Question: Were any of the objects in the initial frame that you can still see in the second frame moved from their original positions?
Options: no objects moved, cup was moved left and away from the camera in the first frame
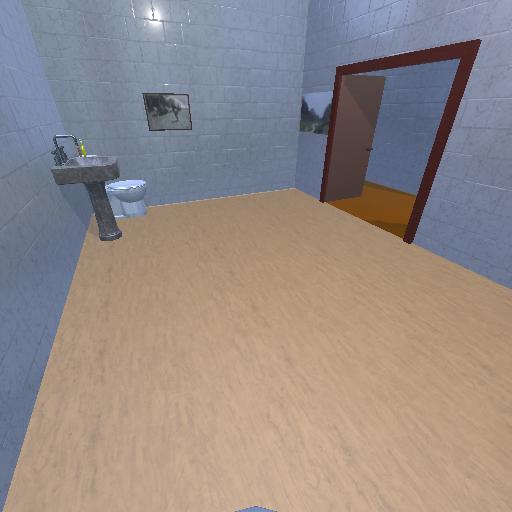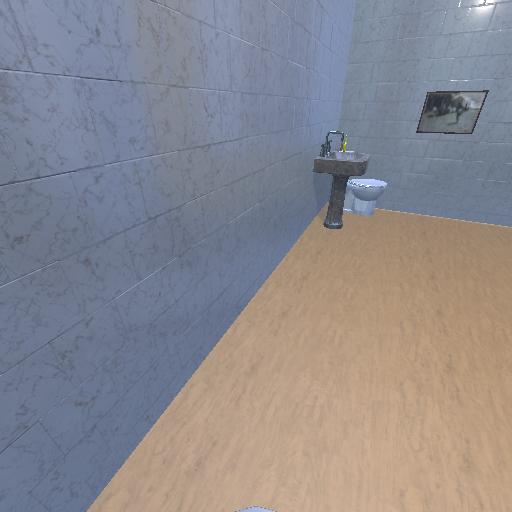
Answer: no objects moved